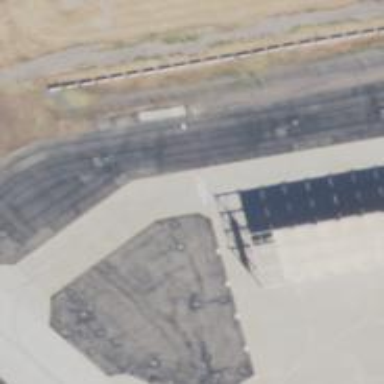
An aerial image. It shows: Image of taxiway at airport.